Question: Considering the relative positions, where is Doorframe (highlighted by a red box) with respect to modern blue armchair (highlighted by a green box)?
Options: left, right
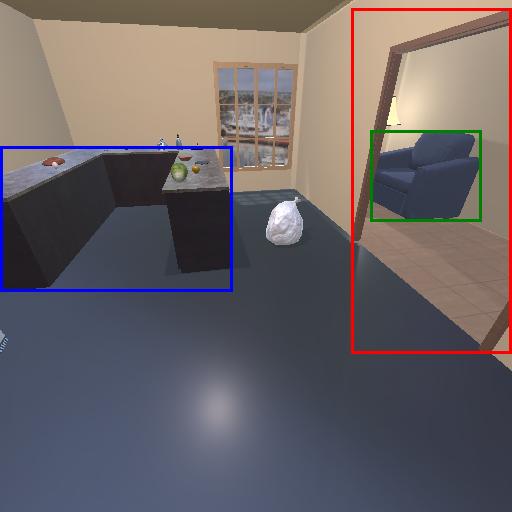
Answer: left